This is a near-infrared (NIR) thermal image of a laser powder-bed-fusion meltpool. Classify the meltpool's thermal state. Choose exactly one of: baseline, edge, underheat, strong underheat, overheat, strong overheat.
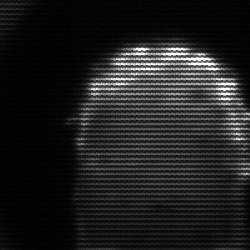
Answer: baseline